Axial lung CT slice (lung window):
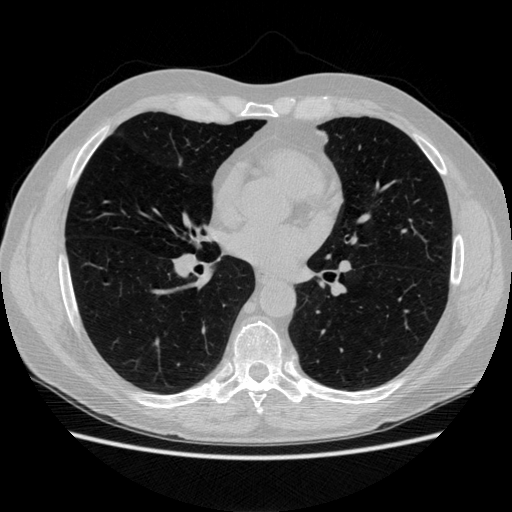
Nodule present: no